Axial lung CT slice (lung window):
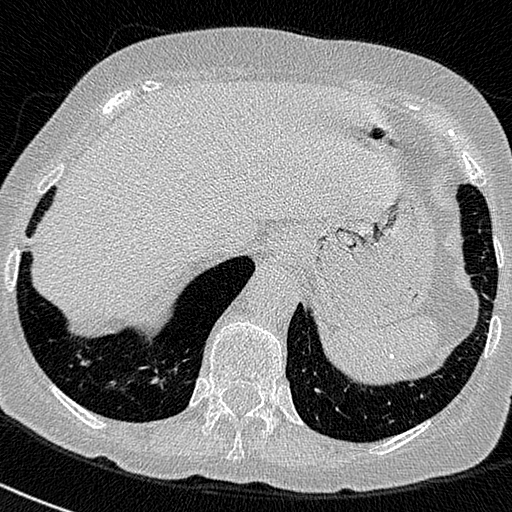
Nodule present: no